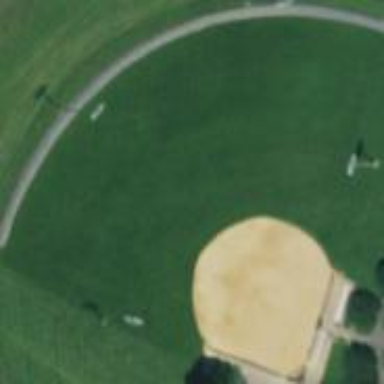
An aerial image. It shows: Baseball pitch for leisure land activities.